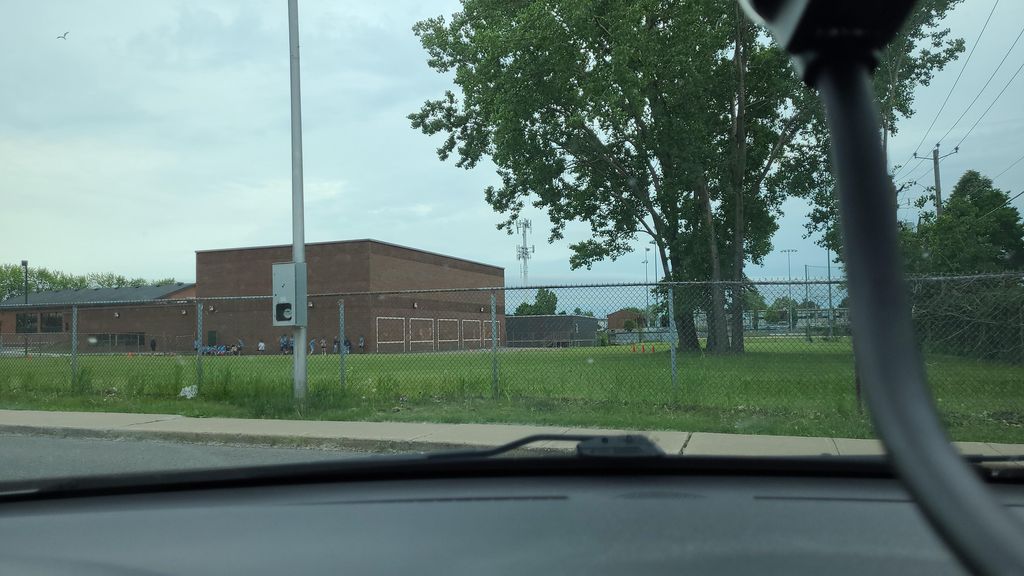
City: montreal